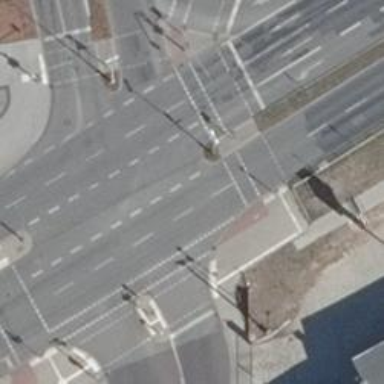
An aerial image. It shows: Road crossing with traffic signals.